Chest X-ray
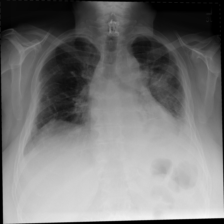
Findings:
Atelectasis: negative
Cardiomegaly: negative
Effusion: negative
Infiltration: negative
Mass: negative
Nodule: negative
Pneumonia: negative
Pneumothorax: negative
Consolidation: negative
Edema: negative
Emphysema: negative
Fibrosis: negative
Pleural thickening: negative
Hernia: negative